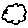
Label: cloud